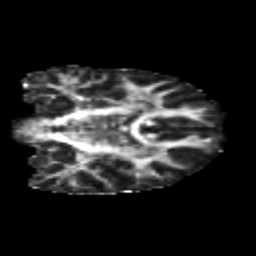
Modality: FA
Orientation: coronal
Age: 20
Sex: female
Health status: healthy
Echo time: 0.074 s